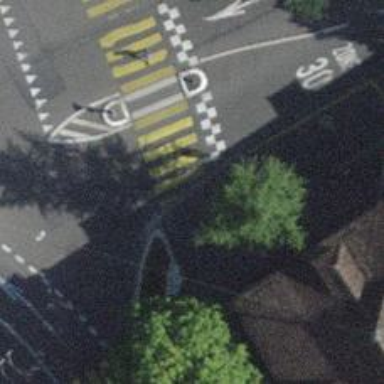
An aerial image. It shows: Kerb serving as barrier.